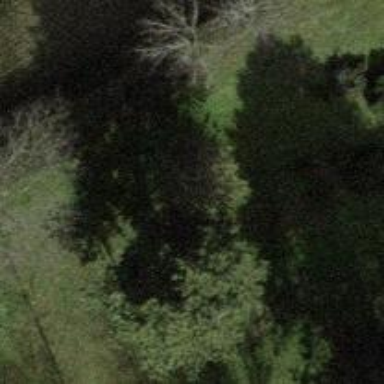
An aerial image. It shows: Evergreen tree with needle-leaved leaves.